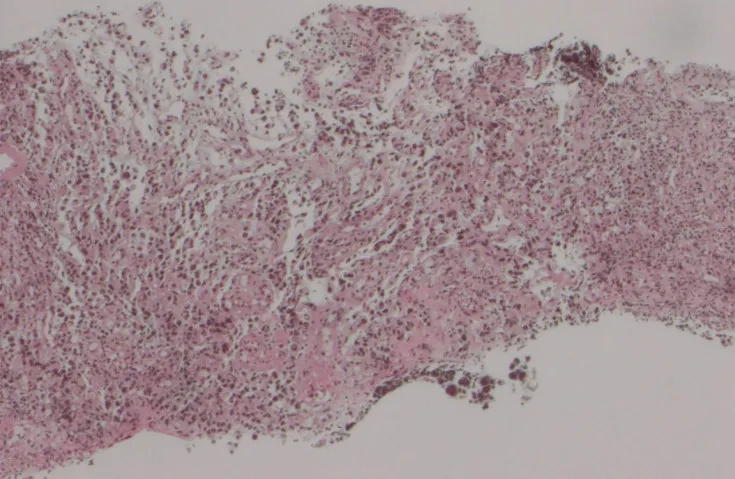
The pathological findings showed that there were nests of abnormal cells, accompanied by pigmentation (H&E, x10).
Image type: pathology (h&e)